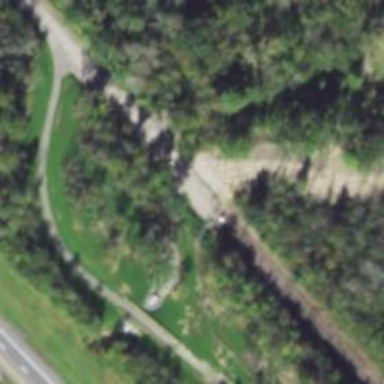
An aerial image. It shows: Culvert tunnel.